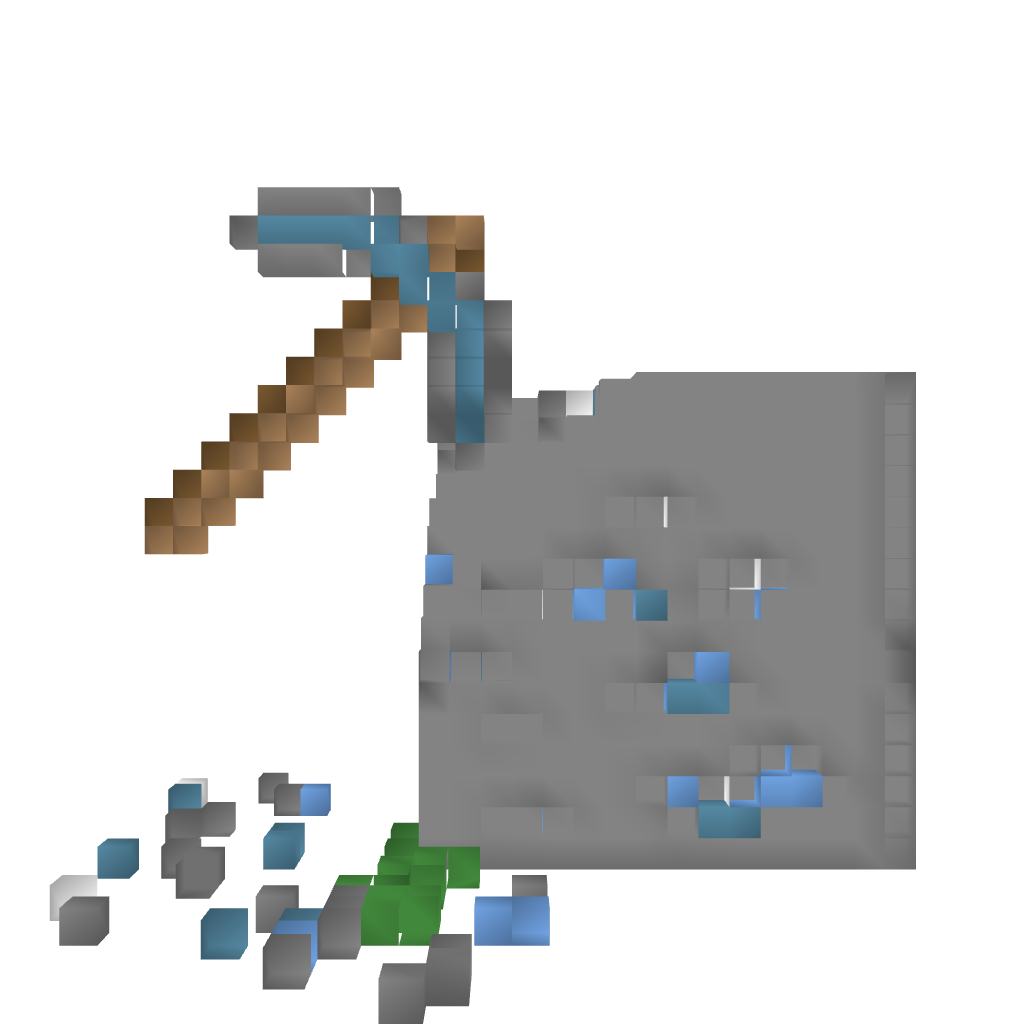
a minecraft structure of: Large Diamond Block bad low quality